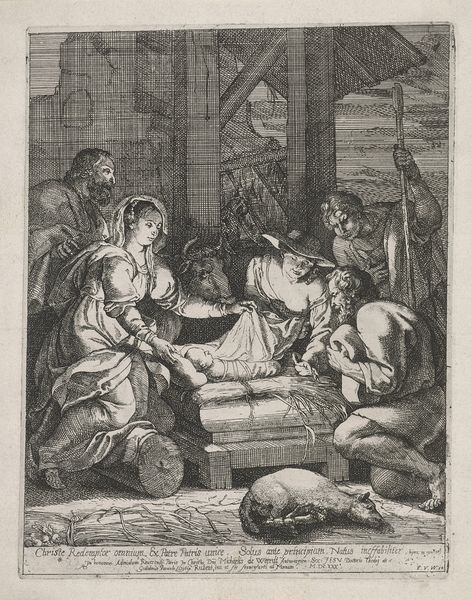
Titel: Aanbidding door de herders
Künstler: Willem Panneels
Standort: Amsterdam
Institution: Rijksmuseum
Schlagwörter: fuß, mann, frau, holz, hut, licht, männer, stroh, zeichnung, dach, hund, tier, bart, baumstamm, kind, esel, stab, heu, mauer, graphik, kuh, rind, baby, könig, balken, lamm, schaf, buch, scheune, druck, schraffur, radierung, stich, illustration, text, christus, jesus, stall, könige, hörner, maria, kupferstich, ochse, hirten, lichtschein, hau, christi, josef, joseph, geburt, krippe, weihnachten, ochs, jesuskind, schirft, schlafender hund, betlehem, heilige drei könige, christi geburt, klotz, hogarth, christkind, windeln, drucj